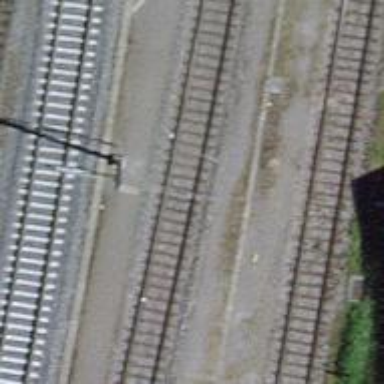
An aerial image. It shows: Single-track electrified railway siding with contact line.